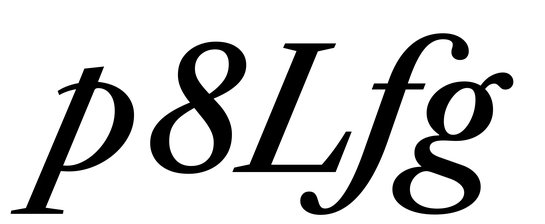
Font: LibreCaslonText-Italic_Medium_Italic